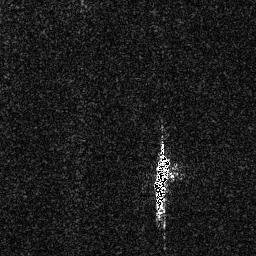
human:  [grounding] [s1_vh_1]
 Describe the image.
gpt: In the satellite image, there is  <ref>1 medium ship </ref> <box>[[59, 58, 66, 87, 0]]</box> located at bottom.